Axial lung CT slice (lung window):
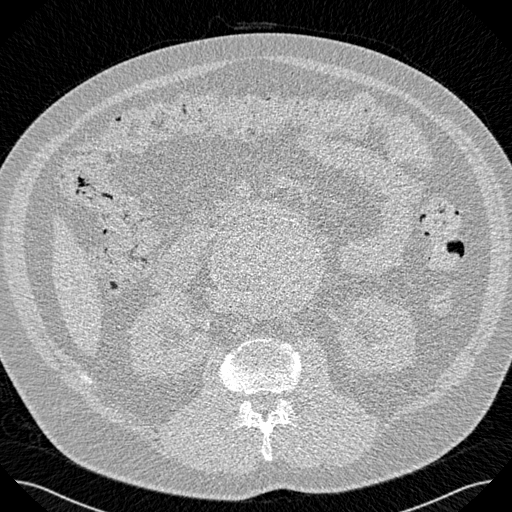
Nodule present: no